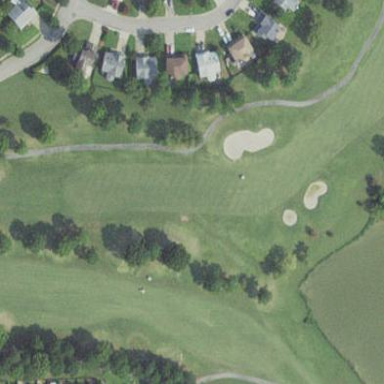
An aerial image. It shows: Grassy area designated as golf fairway.